Field crop: maize
Growth stage: 2
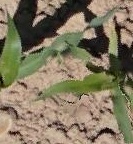
Species: maize